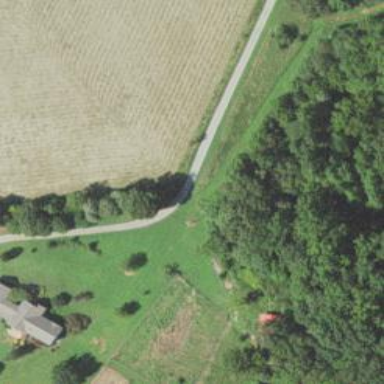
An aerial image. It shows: Driveway.